Question: Trying to find the source of this EXC_BAD_ACCESS in my iOS App. I get the following on the console:
[_UILayoutGuide isDescendantOfView:]: message sent to deallocated instance 0x7fd14037d0e0
And have used Zombies to try to track this down:

I can't find the source of the problem. Double clicking on any of the stack traces in Zombies doesn't lead to any of my code.
Hope you can help - before I bang my head too hard off the wall!
-Thanks
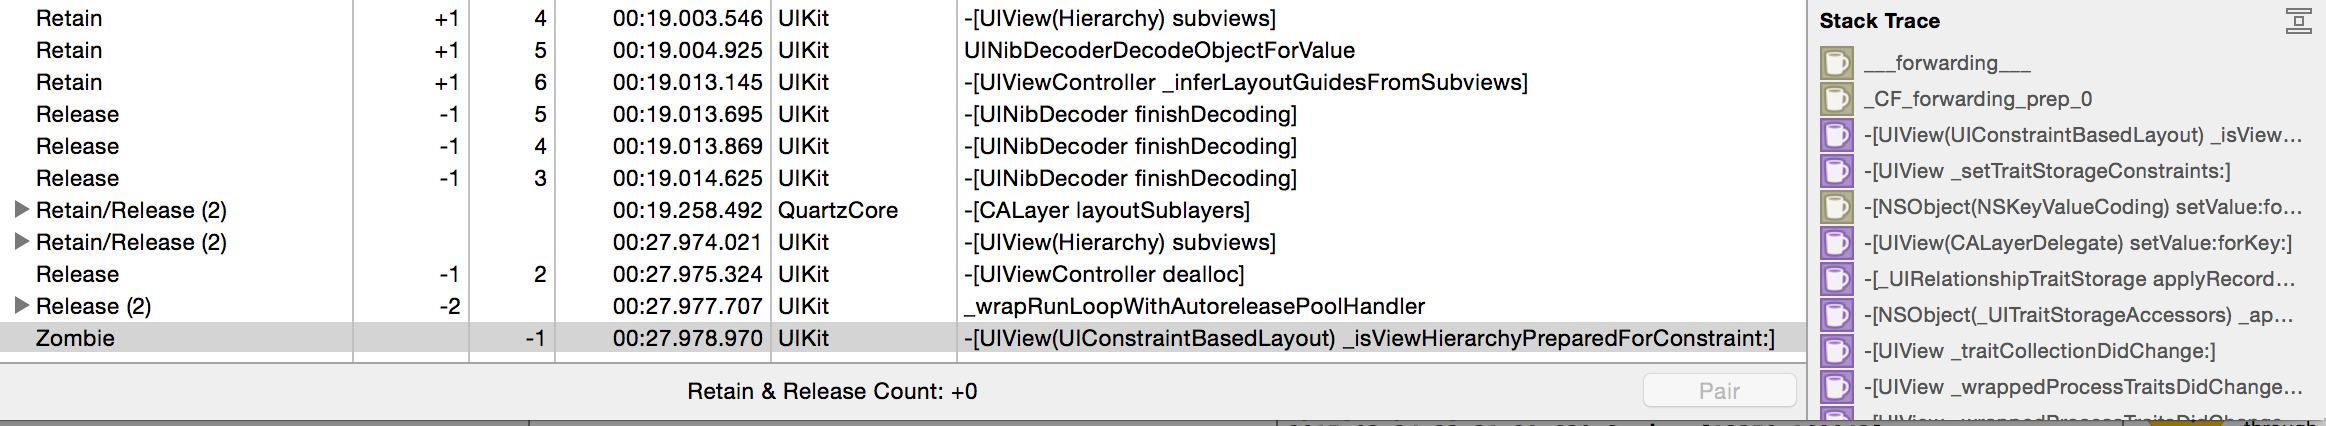
Answer: I finally found the answer - the problem was a constraint in the Storyboard.
The constraint was not "installed", but I found that by deleting UI elements one by one I could track down the problem constraint. No apparent reason why it would cause a crash like this, but deleting it has fixed the issue.